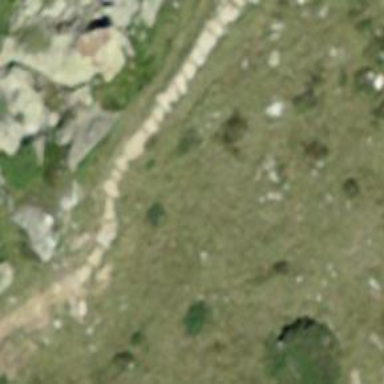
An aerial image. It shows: Rock steps along the road.